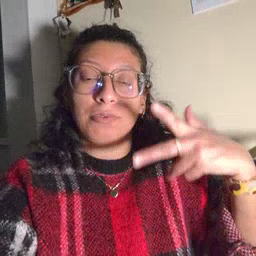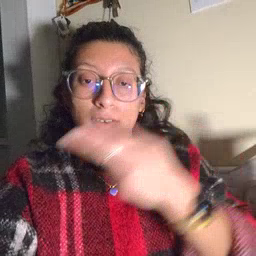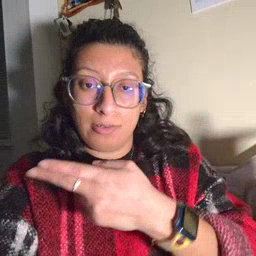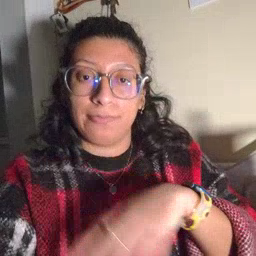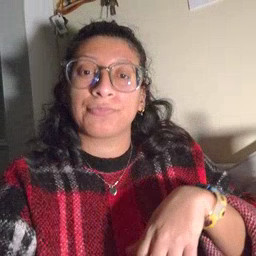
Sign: cut